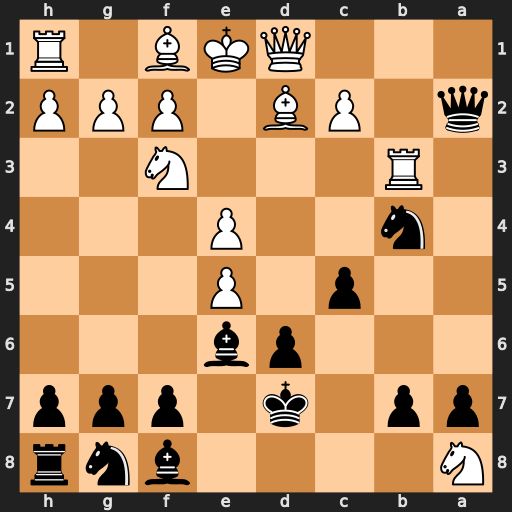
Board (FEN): N4bnr/pp1k1ppp/3pb3/2p1P3/1n2P3/1R3N2/q1PB1PPP/3QKB1R
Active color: b
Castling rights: K
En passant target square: -
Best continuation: Nxc2+ Qxc2 Qxc2